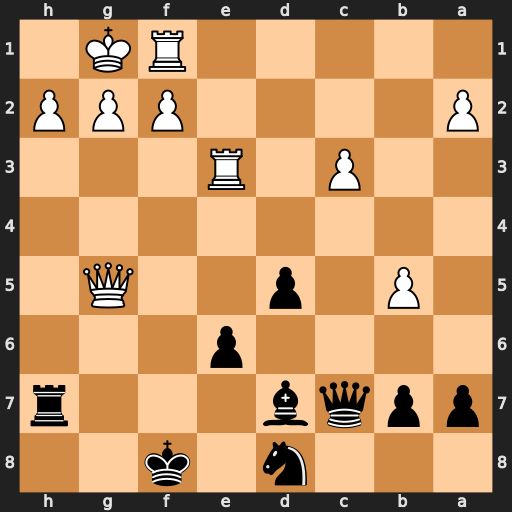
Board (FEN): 3n1k2/ppqb3r/4p3/1P1p2Q1/8/2P1R3/P4PPP/5RK1
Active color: b
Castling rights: -
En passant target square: -
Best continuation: Qxh2#